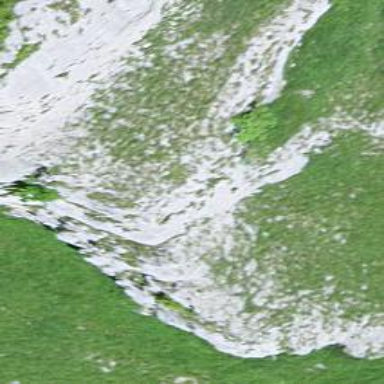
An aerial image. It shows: Natural cliff.